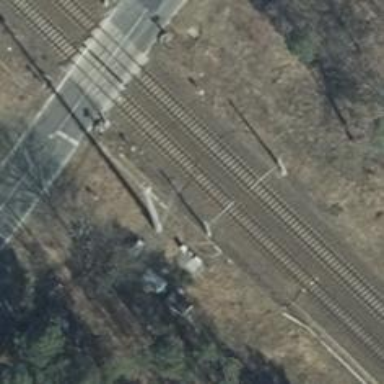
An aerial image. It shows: Railway signal.